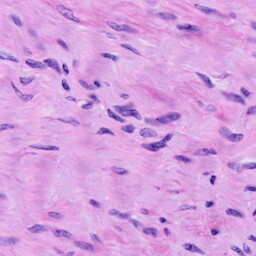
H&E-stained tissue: Cervix